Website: macys
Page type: customer-info-address
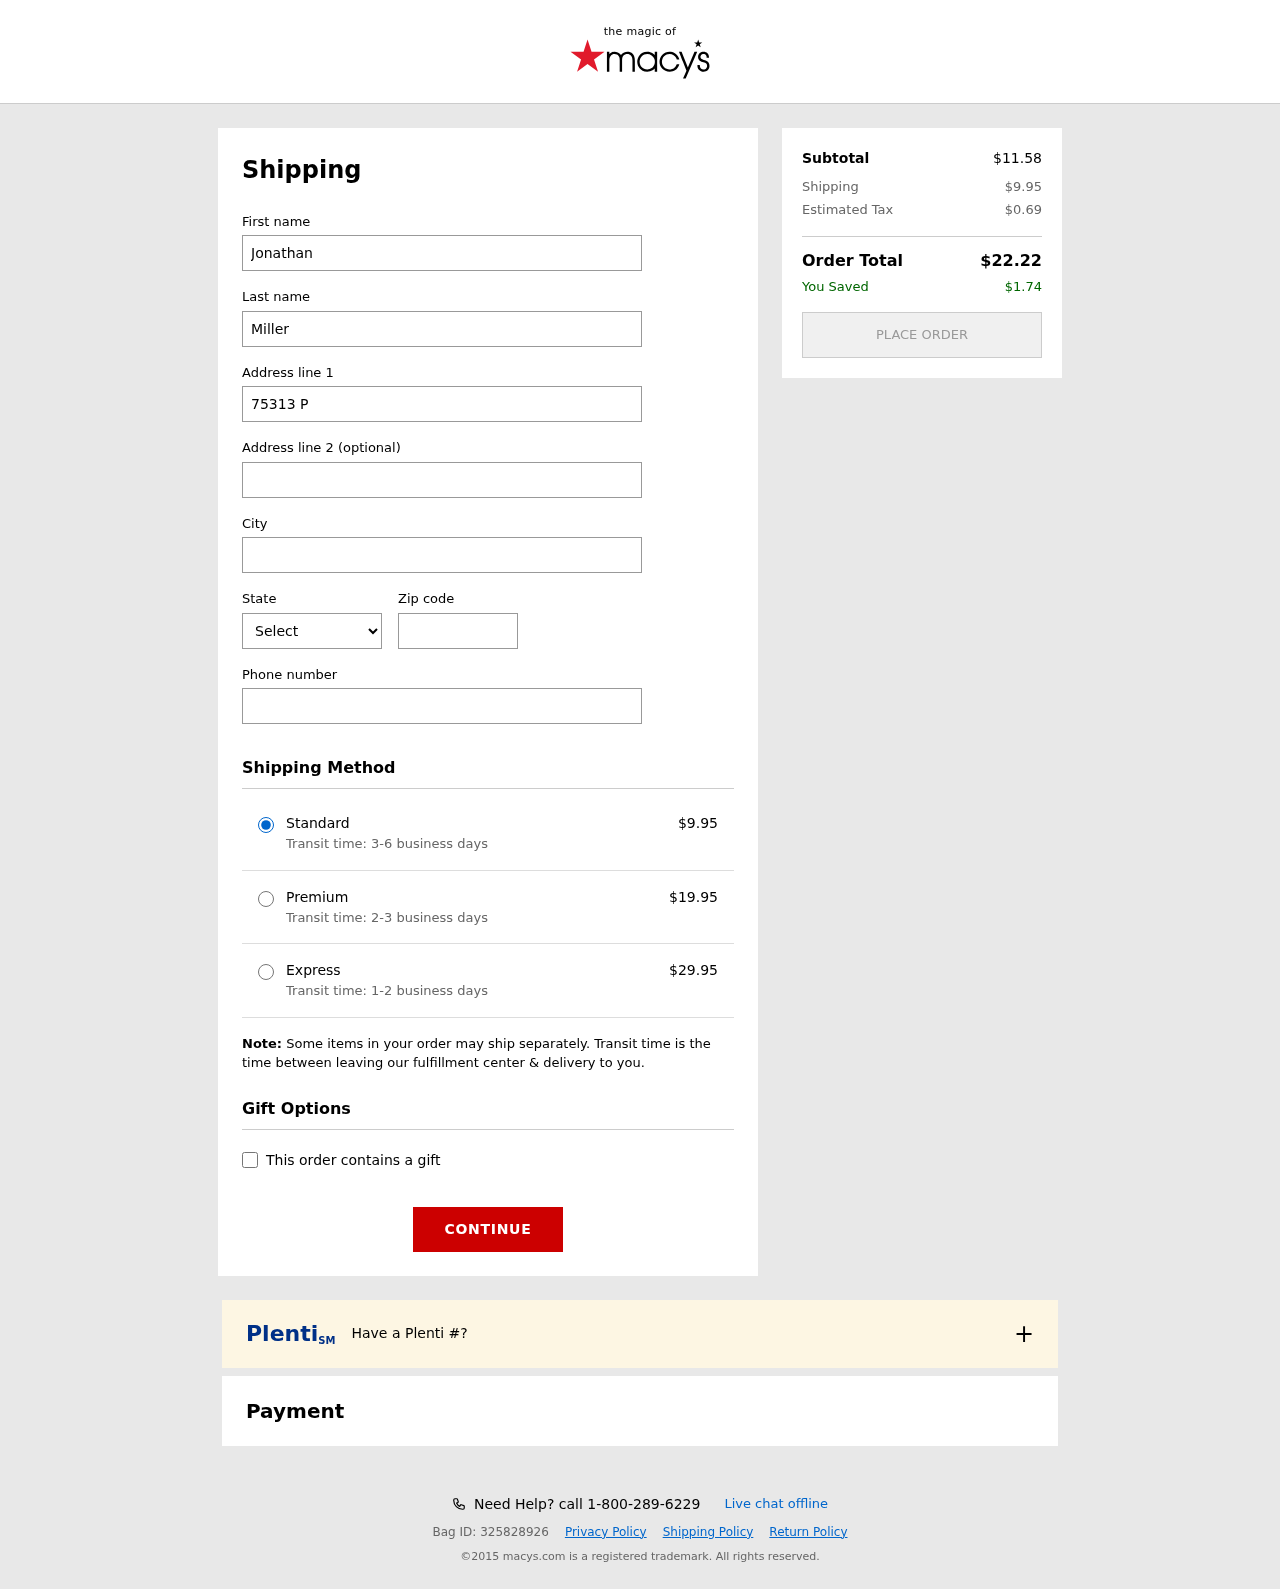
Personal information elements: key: PII_CITY
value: North Nathan
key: PII_FIRSTNAME
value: Jonathan
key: PII_LASTNAME
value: Miller
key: PII_PHONE
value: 6798633467
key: PII_POSTCODE
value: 93476
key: PII_STATE_ABBR
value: WV
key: PII_STREET
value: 75313 Peters Rapids
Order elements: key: ORDER_SHIPPING_COST
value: $9.95
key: ORDER_SHIPPING_COST_PREMIUM
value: $19.95
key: ORDER_SHIPPING_COST_EXPRESS
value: $29.95
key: ORDER_SUBTOTAL
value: $11.58
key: ORDER_TAX
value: $0.69
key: ORDER_TOTAL
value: $22.22
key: ORDER_SAVINGS
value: $1.74